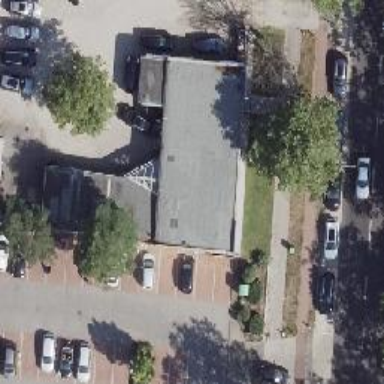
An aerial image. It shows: Shop that sells cars.